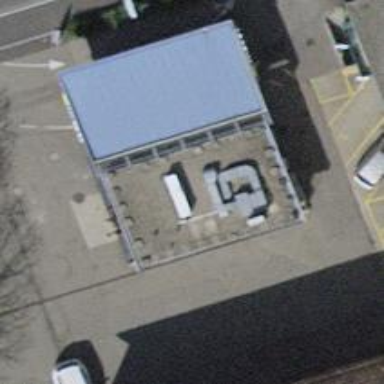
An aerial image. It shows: Kiosk shop.